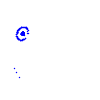
Particle: electron